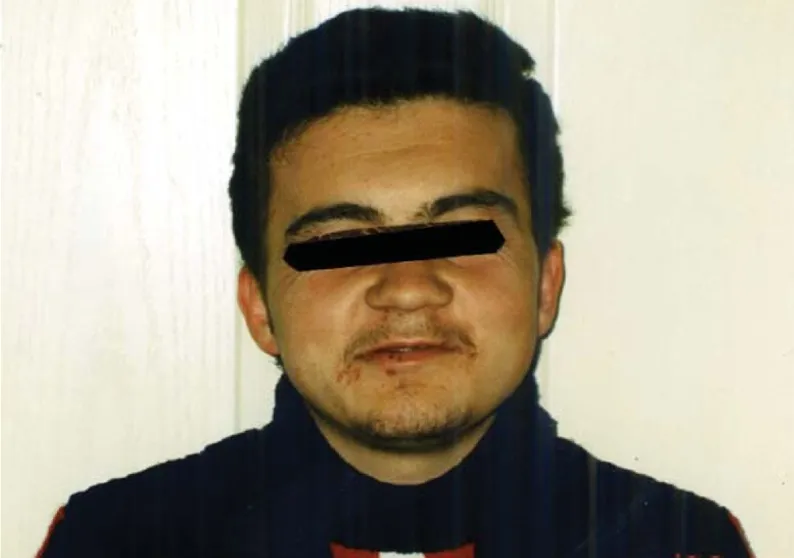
Facial appearance of the patient at 24 years of age.
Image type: medical_photograph (oral_photograph)